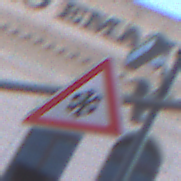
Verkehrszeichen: SchneeOderEisglaette
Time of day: SunriseSunset
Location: Outdoor (Urban)
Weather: PartlyCloudy
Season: NotSpecified
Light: Natural